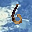
Label: 6